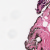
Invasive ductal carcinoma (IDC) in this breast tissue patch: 0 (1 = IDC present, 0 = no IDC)